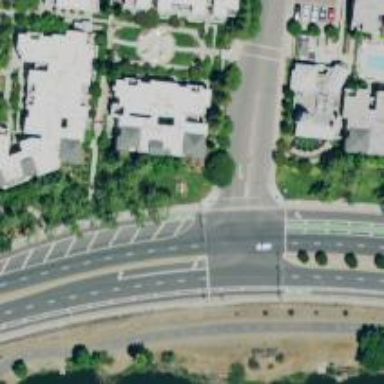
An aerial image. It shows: Asphalt road with primary link designation.